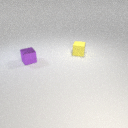
small yellow rubber cube to the right of small purple metal cube